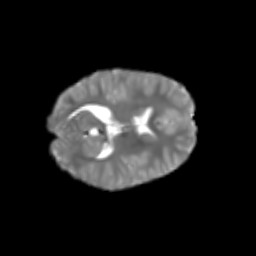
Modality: T2w
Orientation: axial
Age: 6
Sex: female
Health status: healthy